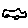
Label: car